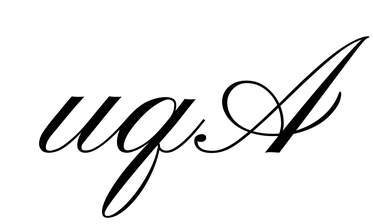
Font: PinyonScript-Regular